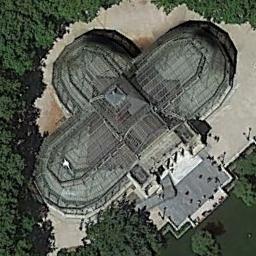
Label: palace